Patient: sex M, age 60
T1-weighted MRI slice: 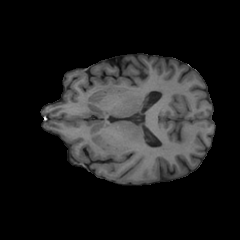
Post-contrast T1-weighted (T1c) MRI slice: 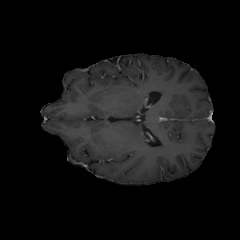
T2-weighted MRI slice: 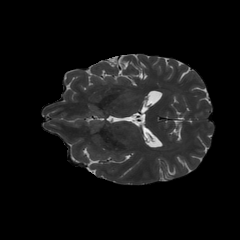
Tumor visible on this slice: no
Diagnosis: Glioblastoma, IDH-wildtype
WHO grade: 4